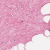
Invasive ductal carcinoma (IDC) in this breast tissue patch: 0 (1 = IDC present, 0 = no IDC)